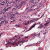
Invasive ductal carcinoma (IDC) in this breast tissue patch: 1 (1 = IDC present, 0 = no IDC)